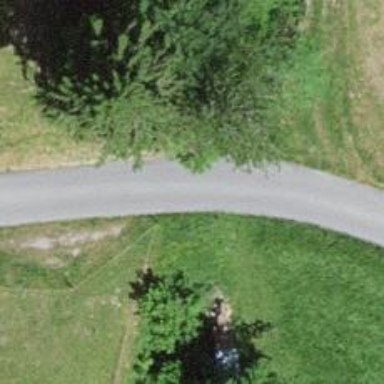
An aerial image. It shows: Unclassified road with bridge. The road surface is of grade1 quality.